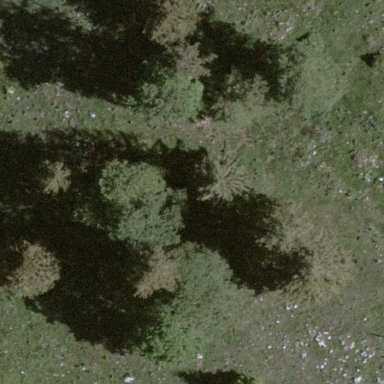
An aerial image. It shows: Forest area.